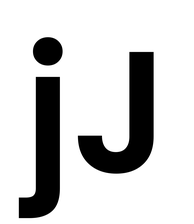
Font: Poppins-SemiBold